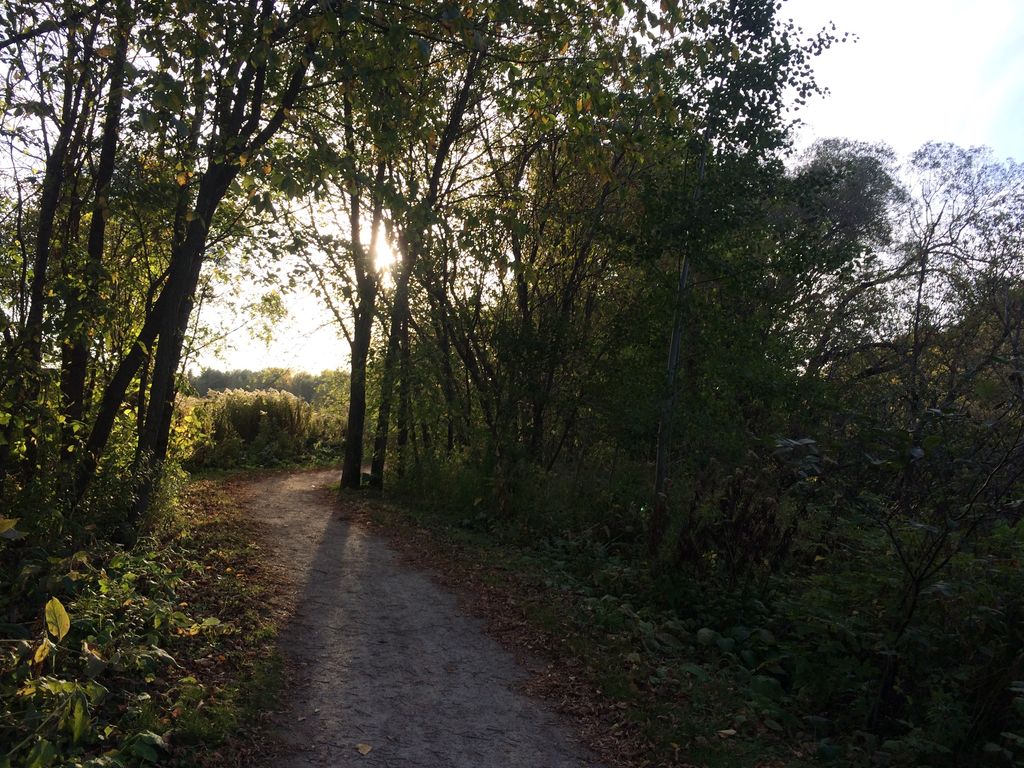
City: quebec_city